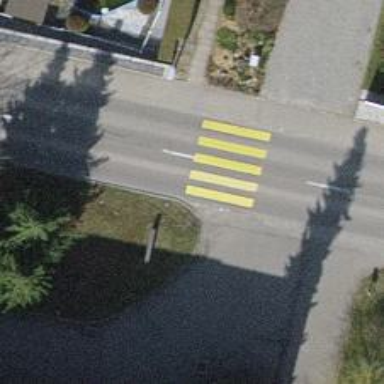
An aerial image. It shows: Footway surfaced with paving stones.